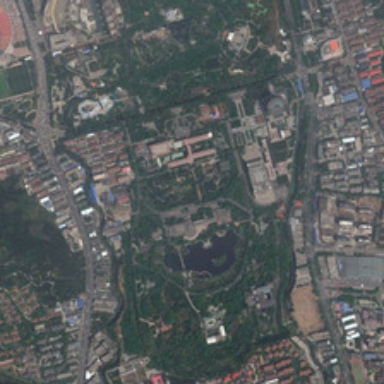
This is a park in the city .